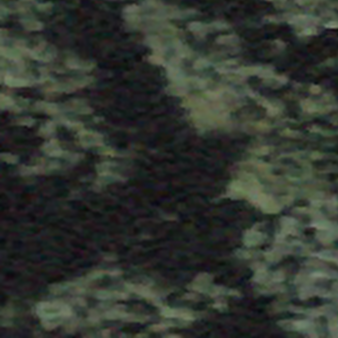
Label: other